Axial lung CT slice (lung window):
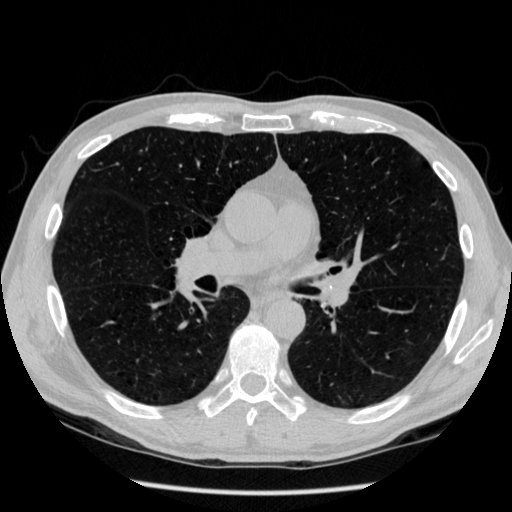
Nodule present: no